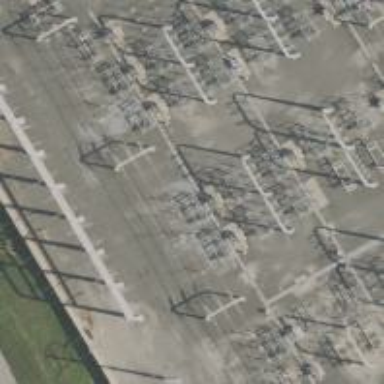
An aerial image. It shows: Switch used for power control.